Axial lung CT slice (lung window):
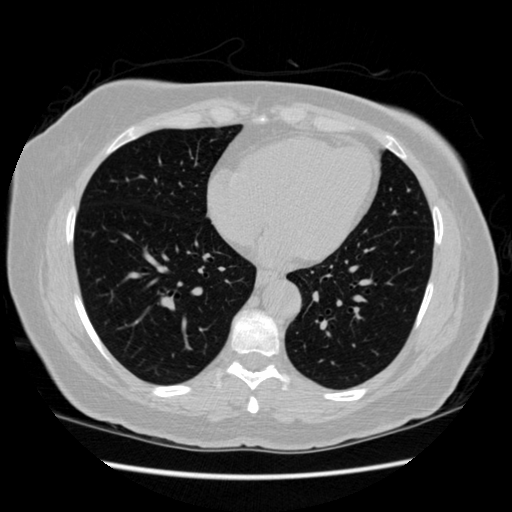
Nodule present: no